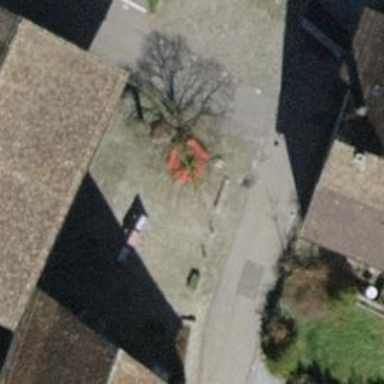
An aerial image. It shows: Concrete bench.